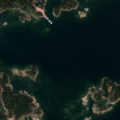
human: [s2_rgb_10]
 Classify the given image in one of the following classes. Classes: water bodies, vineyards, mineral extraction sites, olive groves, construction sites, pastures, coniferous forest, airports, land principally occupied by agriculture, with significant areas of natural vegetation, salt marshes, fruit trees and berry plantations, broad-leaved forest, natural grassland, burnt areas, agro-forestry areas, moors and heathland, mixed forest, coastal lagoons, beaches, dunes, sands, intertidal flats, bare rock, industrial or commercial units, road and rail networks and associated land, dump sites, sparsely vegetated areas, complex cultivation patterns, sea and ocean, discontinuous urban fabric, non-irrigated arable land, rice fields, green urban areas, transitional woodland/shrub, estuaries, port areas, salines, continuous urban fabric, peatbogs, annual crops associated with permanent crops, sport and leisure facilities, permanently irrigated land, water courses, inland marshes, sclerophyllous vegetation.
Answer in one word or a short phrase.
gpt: mixed forest, sea and ocean